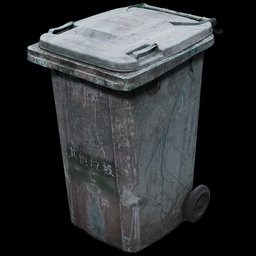
Label: tools